Question: I would like to achieve a similar <URL> in gnuplot.

Here is what I tried:
'''
unset key
set style line 11 lc rgb '#808080' lt 1
set border 3 ls 11
set tics nomirror
set grid
set style line 1 lc rgb '#808080' pt 9 ps 3
set style line 2 lc rgb '#808080' pt 20 ps 3
set style line 3 lc rgb '#BD3828' pt 7 ps 3
set yrange [4:9]
$data << EOD
5 5.1
5.3 6.8
6 6
EOD
$data2 << EOD
5 5
7 7
8 6
EOD
$data3 << EOD
5.5 7
6 6
7 7.1
EOD
plot $data u 1:2 w points ls 1, $data2 u 1:2 w points ls 2, $data3 u 1:2 w points ls 3
'''
<URL>
As we can see, points can be overlapped. Then how can we darken the overlap areas?
---
A possible solution is to set transparency (e.g., 'lc rgb '#80808080''), but it will also make both border and filling transparent. So how to set the different fill and border colors for 'with points'?
Another solution is to use 'set object', but we need to do more work to read data from files.
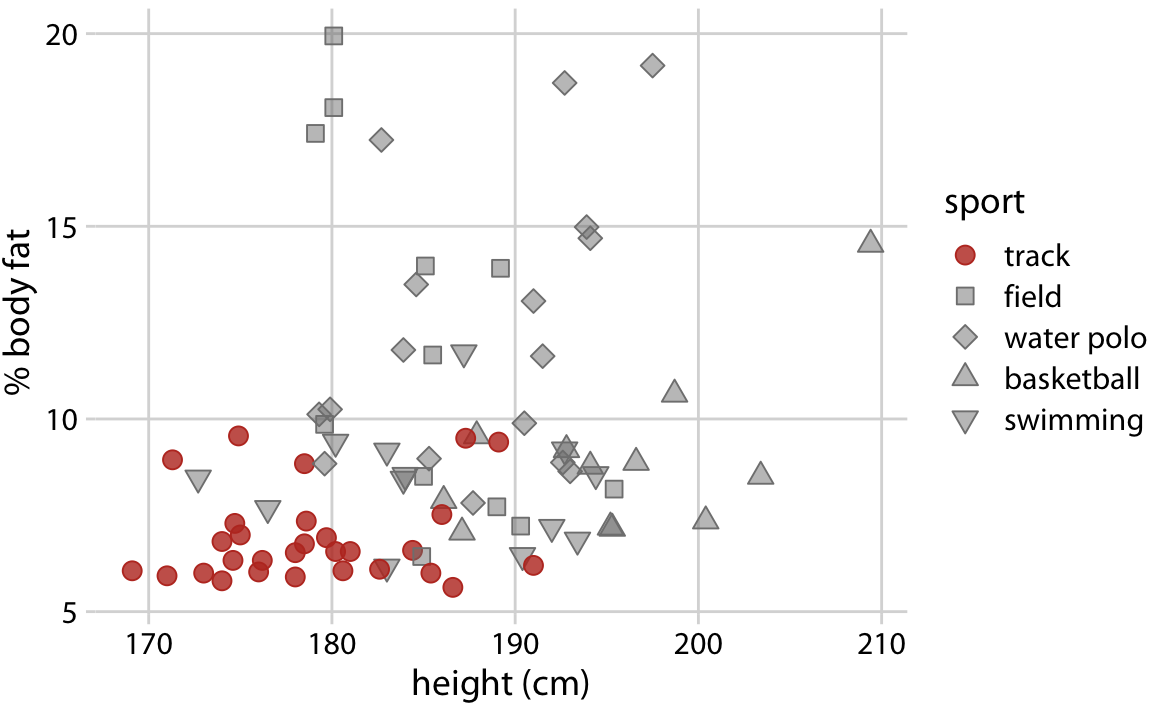
Answer: I think the closest you could come to what you describe is to draw the points in two passes.
: draw using a point type that produces only the outlines (point types N = 4 6 8 10 12 ...).
: draw using the corresponding point type N+1 that produces only the interior, using the same color but adding an alpha channel value to make it partially transparent.
'''
set print $RAND1
do for [i = 1:50] { print rand(0), rand(0) }
unset print
set print $RAND2
do for [i = 1:50] { print rand(0), rand(0) }
unset print
set pointsize 4
plot $RAND1 with points pt 8 lc rgb "#00b8860b", '' with points pt 9 lc rgb "#AAb8860b", $RAND2 with points pt 6 lc rgb "#00c04000", '' with points pt 7 lc rgb "#AAc04000"
'''
<URL>